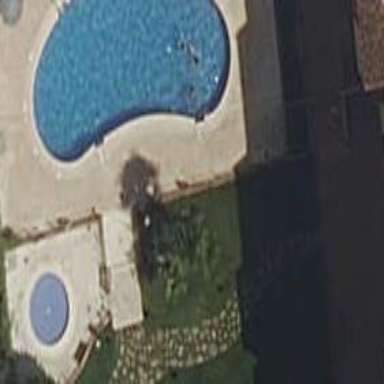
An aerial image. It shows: Swimming pool located in leisure land.